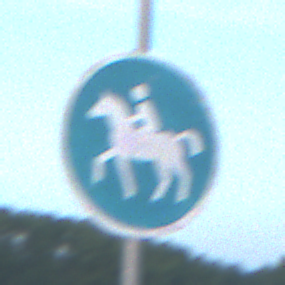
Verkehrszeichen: Reitweg
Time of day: SunriseSunset
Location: Outdoor (Nature)
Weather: PartlyCloudy
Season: NotSpecified
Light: Natural